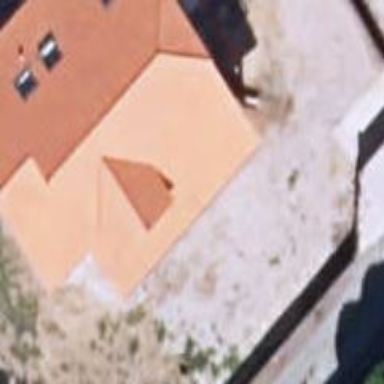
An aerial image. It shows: Simple house.